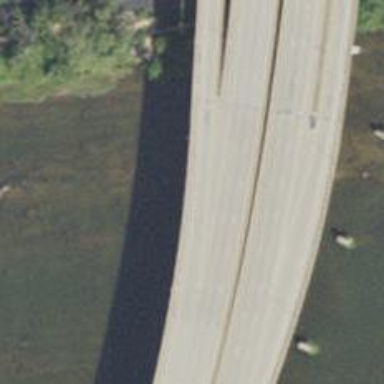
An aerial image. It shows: Bridge along trunk link highway.